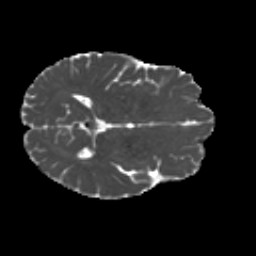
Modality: MD
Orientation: axial
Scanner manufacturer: siemens
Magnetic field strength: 3 T
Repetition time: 4.16 s
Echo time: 0.0806 s